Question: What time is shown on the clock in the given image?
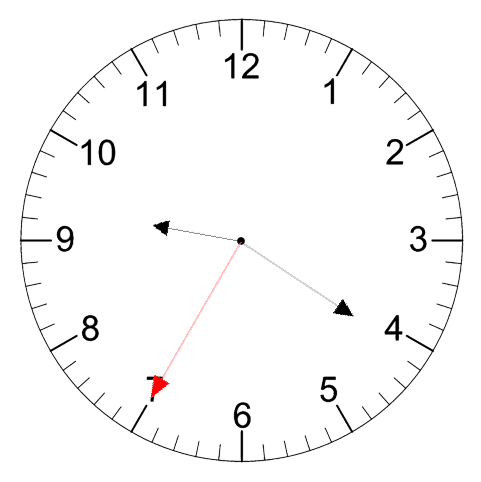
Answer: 09:20:35